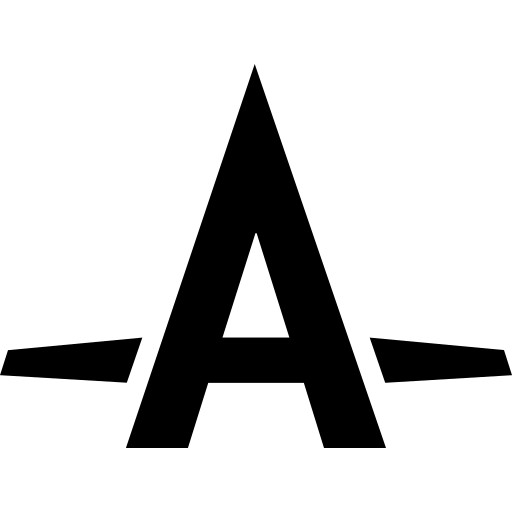
Tags: icon, FontAwesome, fa-icon, brand, autoprefixer